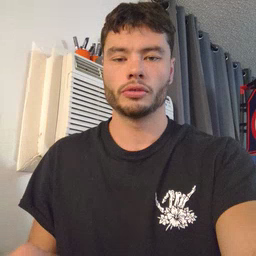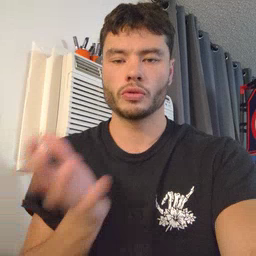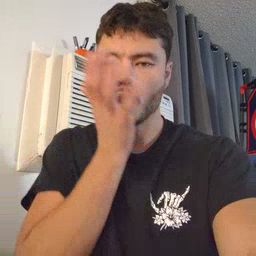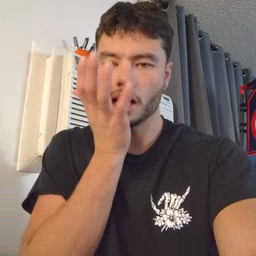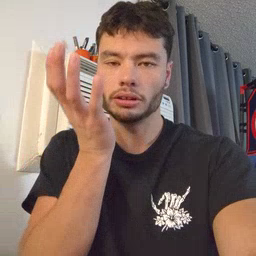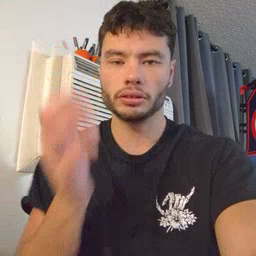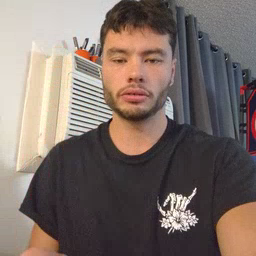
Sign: grass